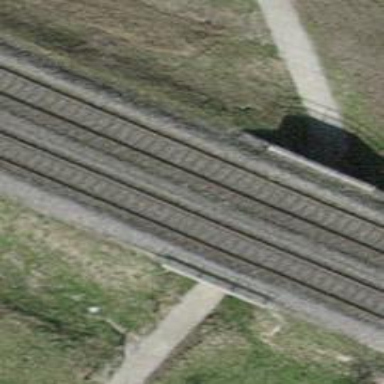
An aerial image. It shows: Single railway track with electrification through contact line.